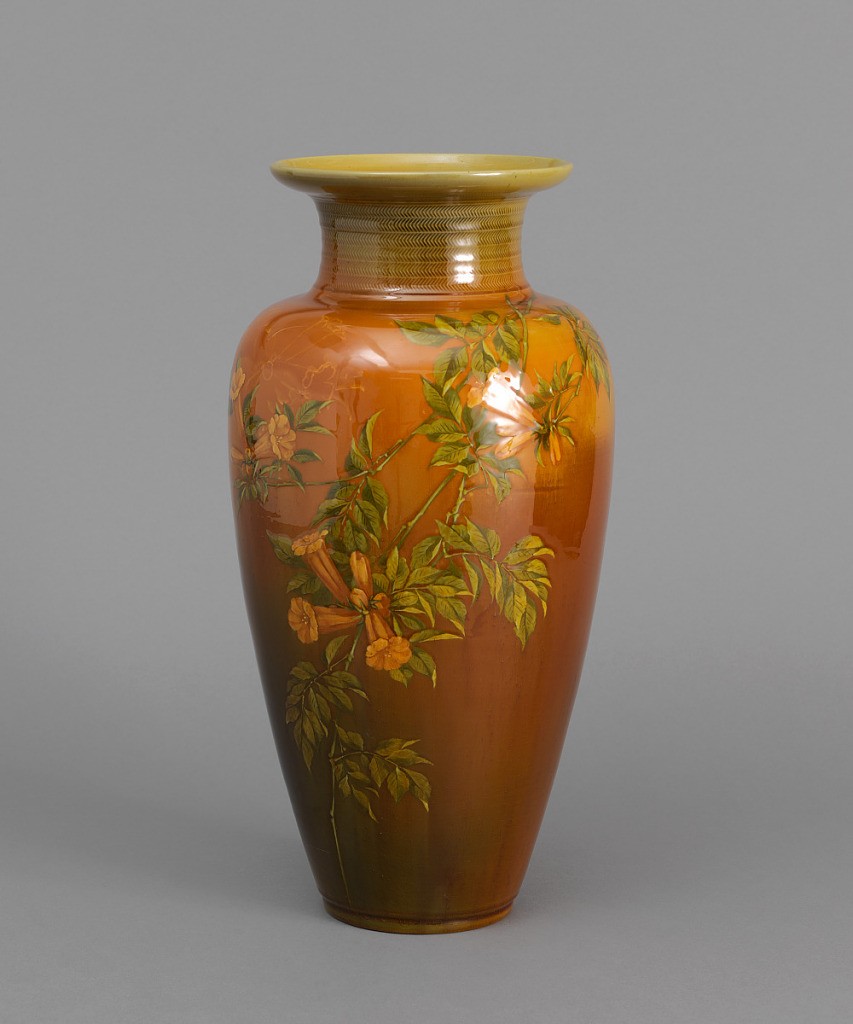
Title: Vase
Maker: Rookwood Pottery, American, 1880 - 1967
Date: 1888
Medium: Glazed and hand-painted earthenware
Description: Elongated ovoid body, yellow-brown ground shading into olive green at base and neck and lip; body decorated with clusters of yellow trumpet flowers with green leaves and stems; neck encircled by six bands with chevron pattern; flaring, upturned lip; brilliant glaze. Sketch for group of unfinished trumpet flowers on upper portion of body.